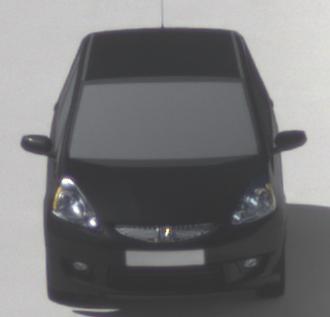
Make: Honda
Model: Jazz 1.2
Detailed model: Jazz (III) (11/08 - 04/11)
Model produced from: 2008/11
Model produced until: 2010/10
Doors: 5
Color: black
Road condition: dry road
Daytime: morning or afternoon
Contrast: high contrast